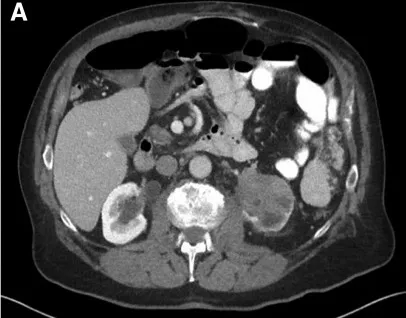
Coronal. Views showing an infiltrating mass in an atrophic left kidney. CT, computed tomography.
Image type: radiology (ct)